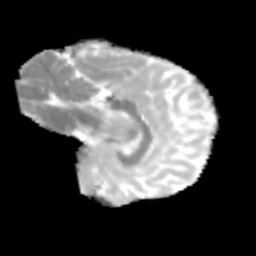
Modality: MD
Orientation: sagittal
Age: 13
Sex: male
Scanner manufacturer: siemens
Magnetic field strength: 3 T
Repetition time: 3.8 s
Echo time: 0.07 s